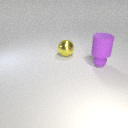
small purple rubber sphere below large purple rubber cylinder